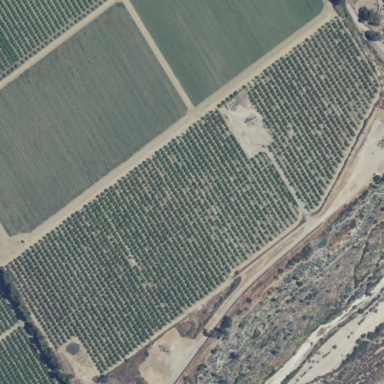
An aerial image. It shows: Orchard.